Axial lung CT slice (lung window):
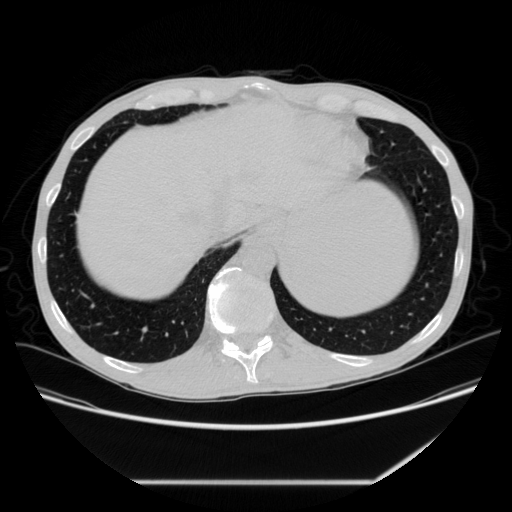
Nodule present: no